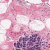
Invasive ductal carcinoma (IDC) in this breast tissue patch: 0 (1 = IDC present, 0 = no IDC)